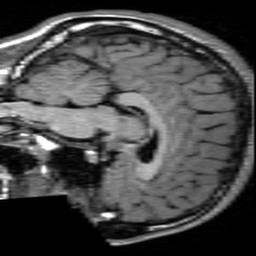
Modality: inplaneT1
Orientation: sagittal
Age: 21
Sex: male
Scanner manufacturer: ge
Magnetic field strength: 3 T
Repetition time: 2.499 s
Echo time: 0.02513 s